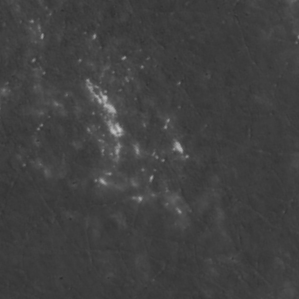
Label: frost